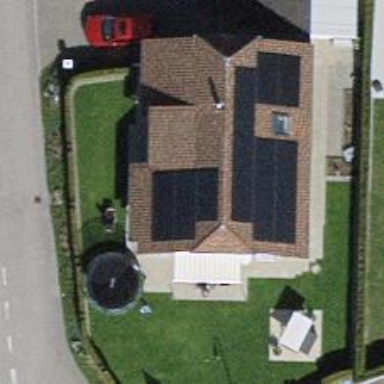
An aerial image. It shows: Solar photovoltaic panel generator.